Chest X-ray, AP view. Patient: 37 years old, sex F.
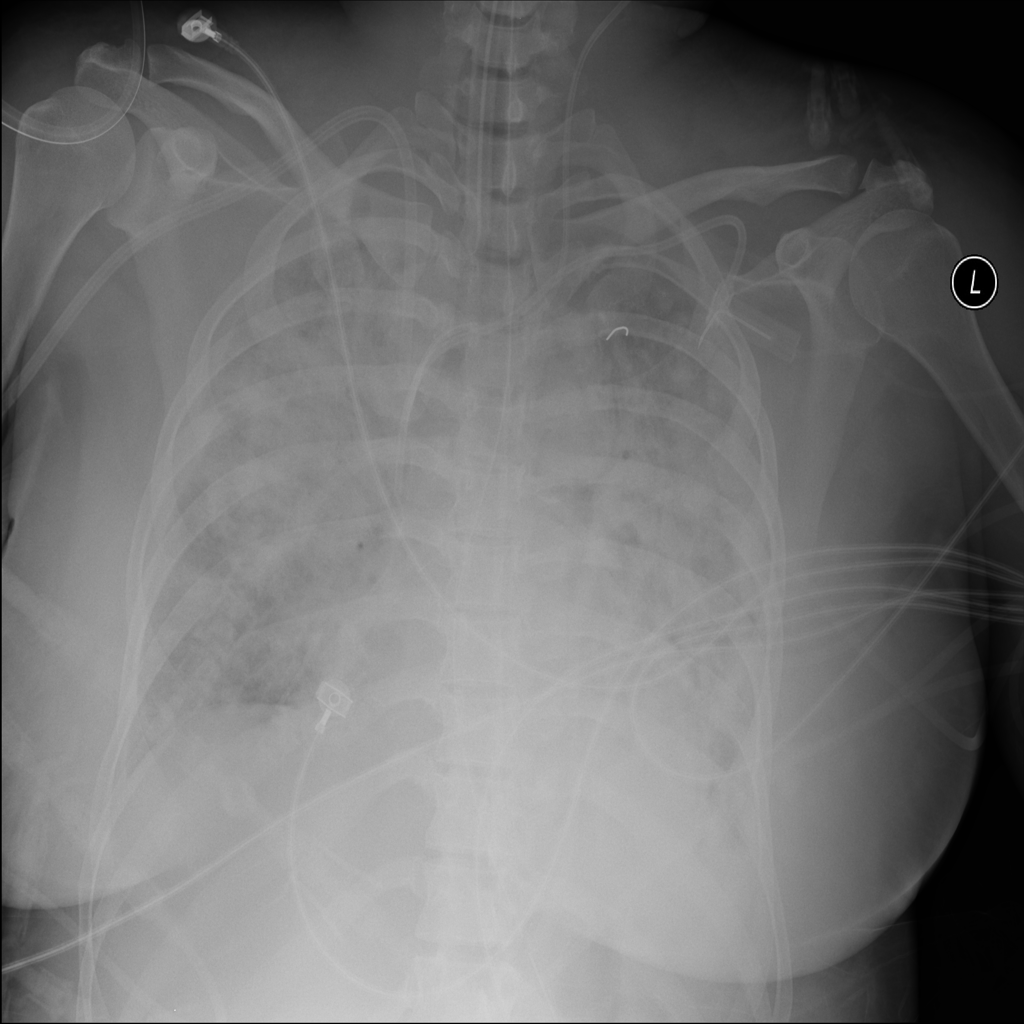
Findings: No Finding